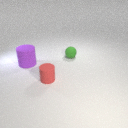
small red rubber cylinder to the left of small green rubber sphere